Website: crate-barrel
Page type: payment
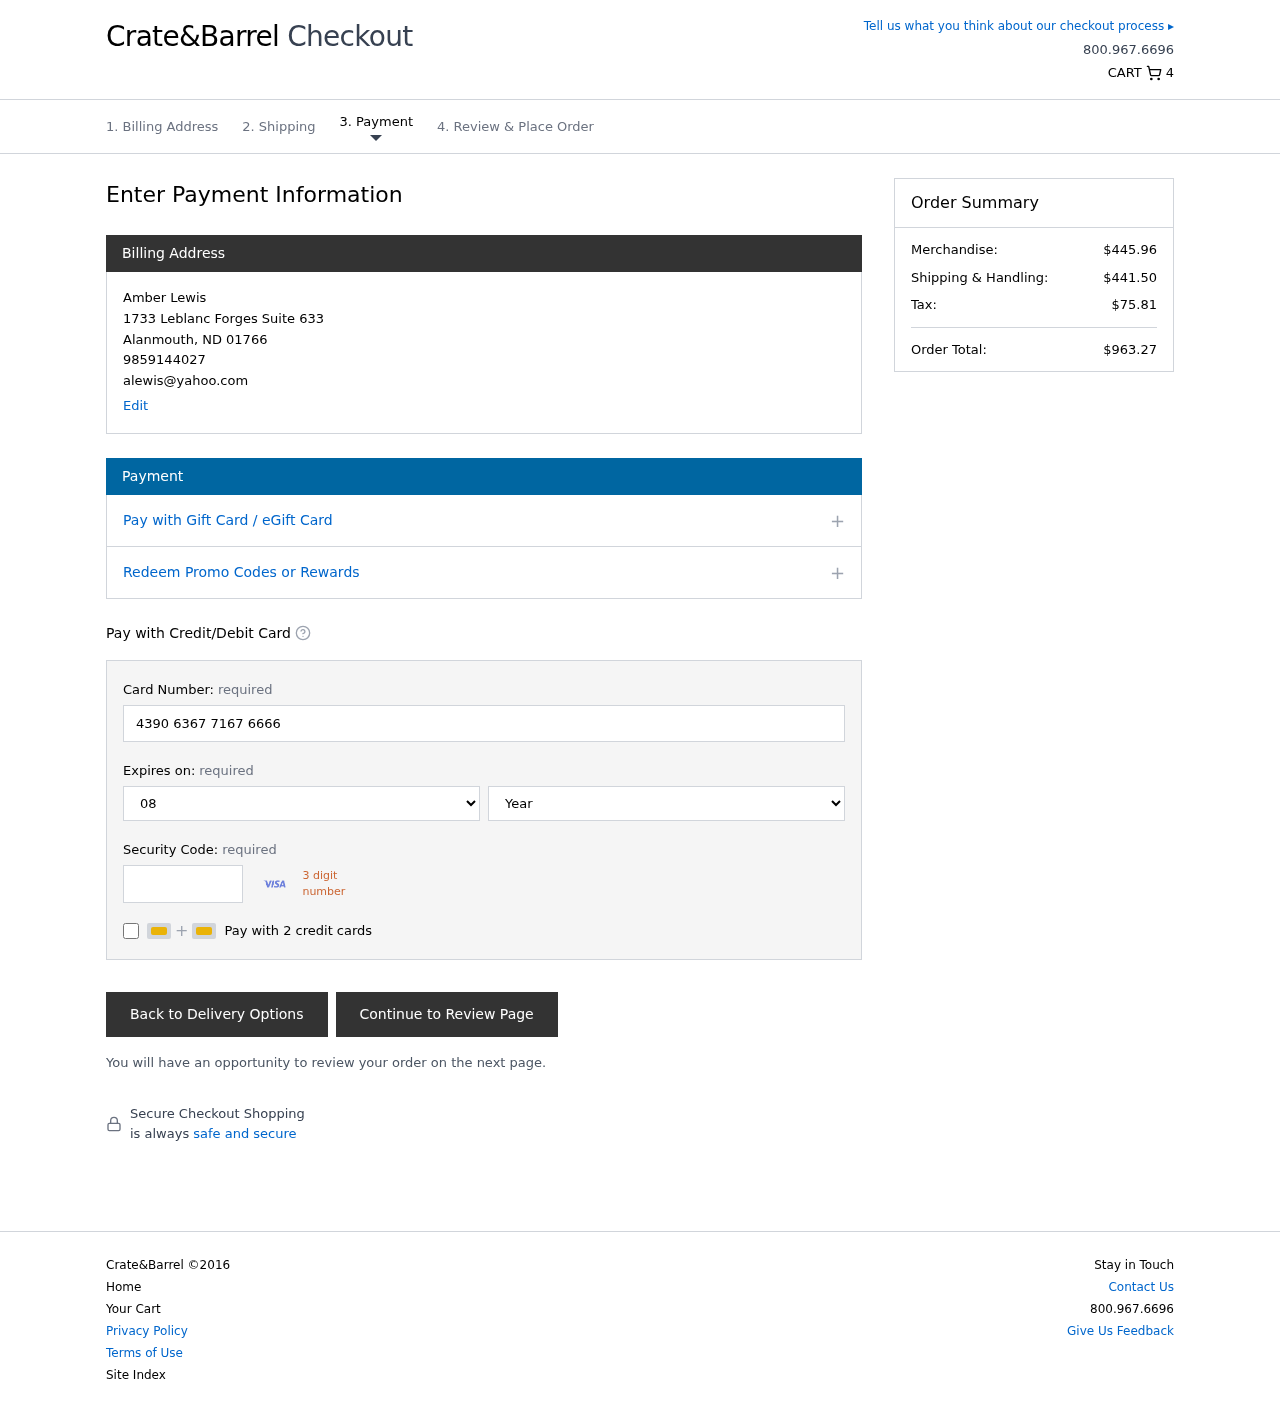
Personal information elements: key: PII_CARD_CVV
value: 107
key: PII_CARD_EXPIRY_MONTH
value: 08
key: PII_CARD_EXPIRY_YEAR
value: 26
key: PII_CARD_NUMBER
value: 4390 6367 7167 6666
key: PII_CITY
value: Alanmouth
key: PII_EMAIL
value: alewis@yahoo.com
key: PII_FULLNAME
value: Amber Lewis
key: PII_PHONE
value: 9859144027
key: PII_POSTCODE
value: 01766
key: PII_STATE_ABBR
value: ND
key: PII_STREET
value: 1733 Leblanc Forges Suite 633
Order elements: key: ORDER_NUM_ITEMS
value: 4
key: ORDER_SUBTOTAL
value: $445.96
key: ORDER_SHIPPING_COST
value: $441.50
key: ORDER_TAX
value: $75.81
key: ORDER_TOTAL
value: $963.27